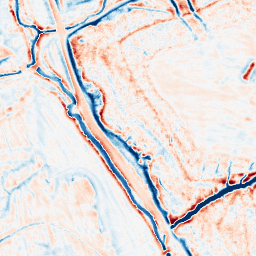
Category: edge_preserving
Decomposition family: bilateral
Decomposition parameters: d: 15
sigma_color: 150
sigma_space: 25
Upsampling method: lanczos
Upsampling parameters: scale: 2
Upsampling scale: 2